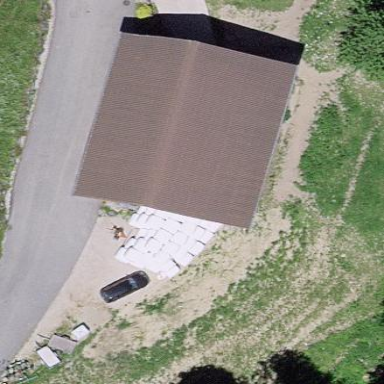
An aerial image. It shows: Shed building.